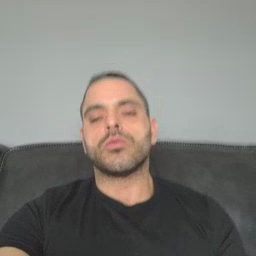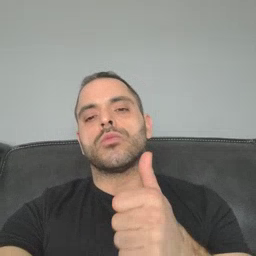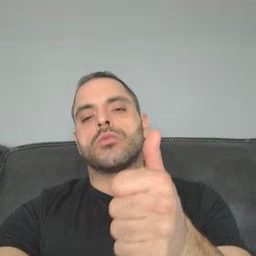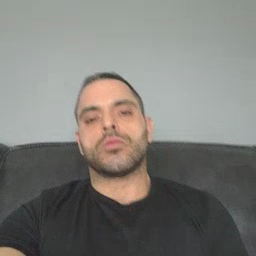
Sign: yourself